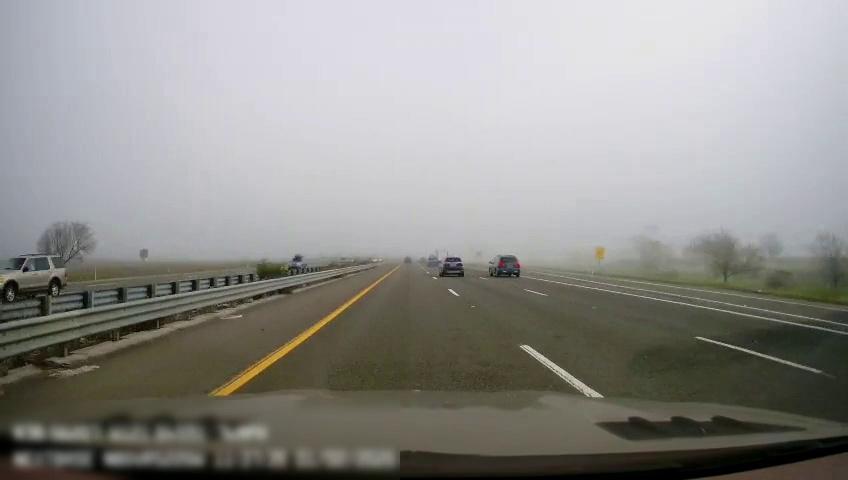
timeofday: Day
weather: Cloudy
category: Drivable Space
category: Drivable Space
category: Vehicles | SUV
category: Vehicles | SUV
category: Vehicles | Other LV
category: Vehicles | Truck
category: Vehicles | Van
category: Vehicles | SUV
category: Lanes | Current Lane
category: Lanes | Current Lane
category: Lanes | Alternate Lane
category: Lanes | Alternate Lane
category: Lanes | Alternate Lane
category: Lanes | Alternate Lane
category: Lanes | Alternate Lane
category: Lanes | Opposite Lane
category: Lanes | Opposite Lane
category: Traffic | Signs
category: Traffic | Signs